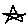
Label: star